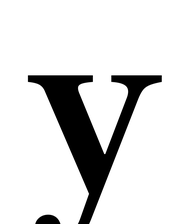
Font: LibreCaslonText_SemiBold